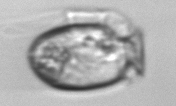
Label: Dinophysis_acuminata